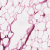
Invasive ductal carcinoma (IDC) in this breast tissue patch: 0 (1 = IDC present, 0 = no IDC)